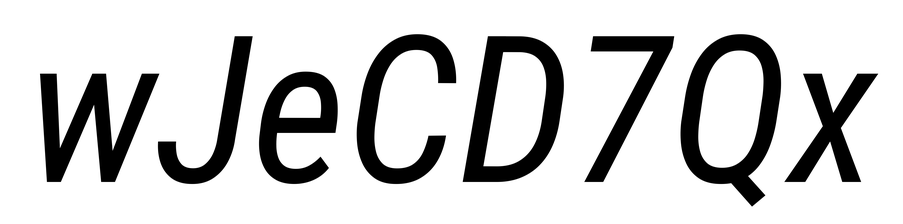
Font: Roboto-Italic_Condensed_Italic